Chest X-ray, PA view. Patient: 47 years old, sex F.
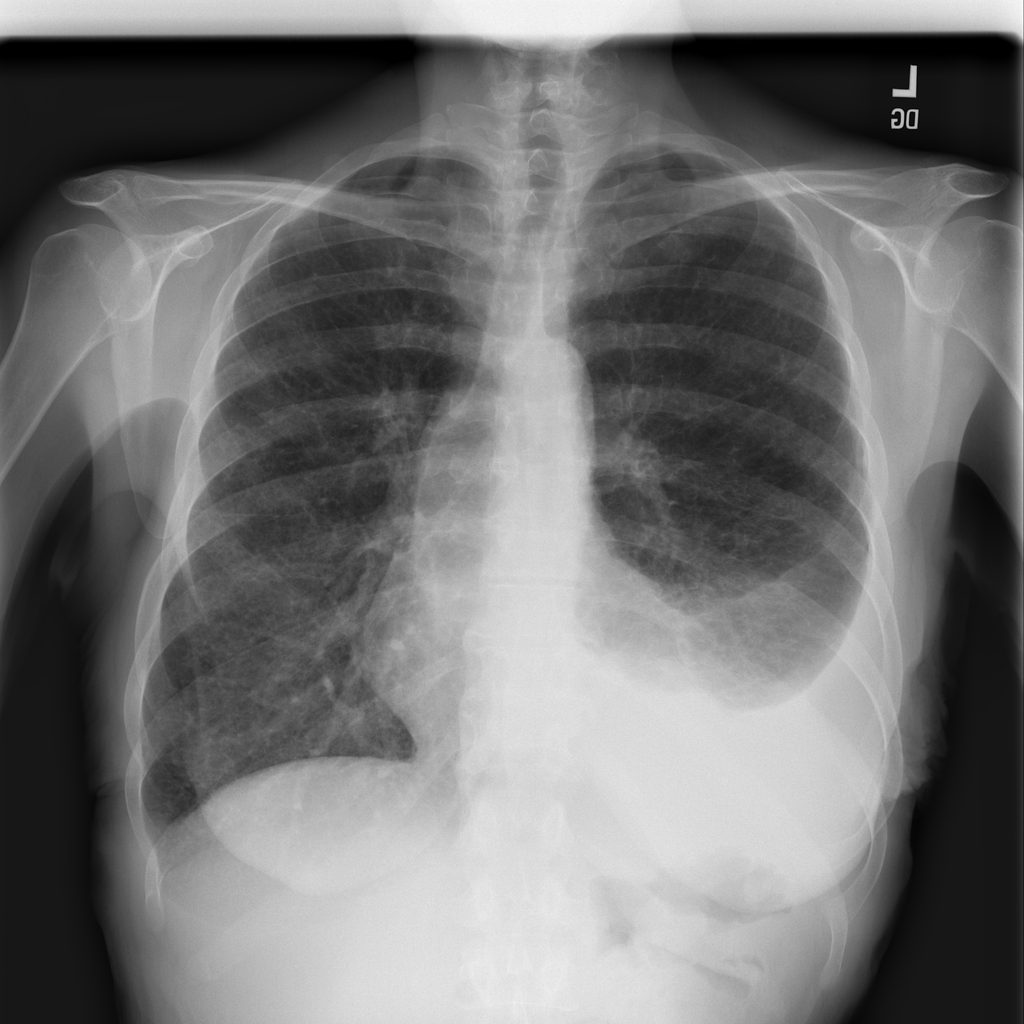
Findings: Effusion